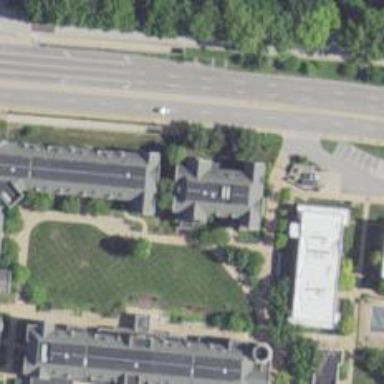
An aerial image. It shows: University building.